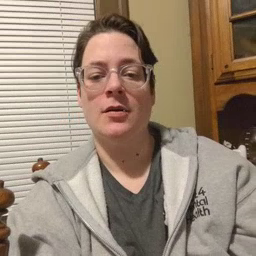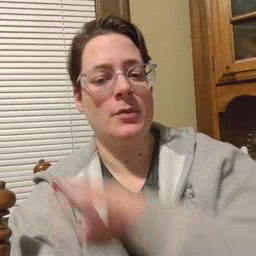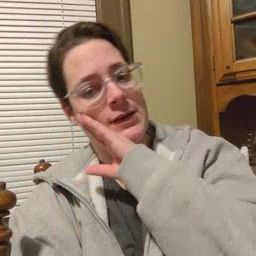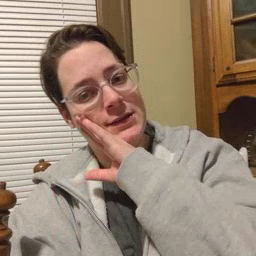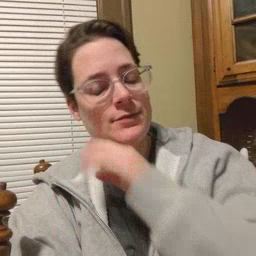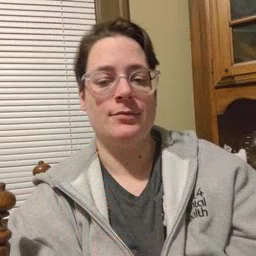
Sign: bed